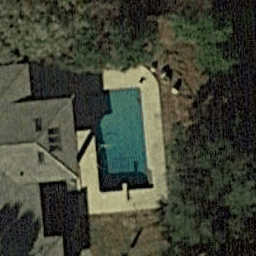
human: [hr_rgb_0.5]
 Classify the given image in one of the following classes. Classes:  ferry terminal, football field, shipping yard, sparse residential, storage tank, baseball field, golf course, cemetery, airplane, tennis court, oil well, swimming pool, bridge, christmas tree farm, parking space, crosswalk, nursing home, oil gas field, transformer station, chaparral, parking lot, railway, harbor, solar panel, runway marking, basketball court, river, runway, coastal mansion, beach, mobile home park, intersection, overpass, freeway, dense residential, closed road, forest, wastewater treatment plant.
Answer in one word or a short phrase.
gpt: swimming pool